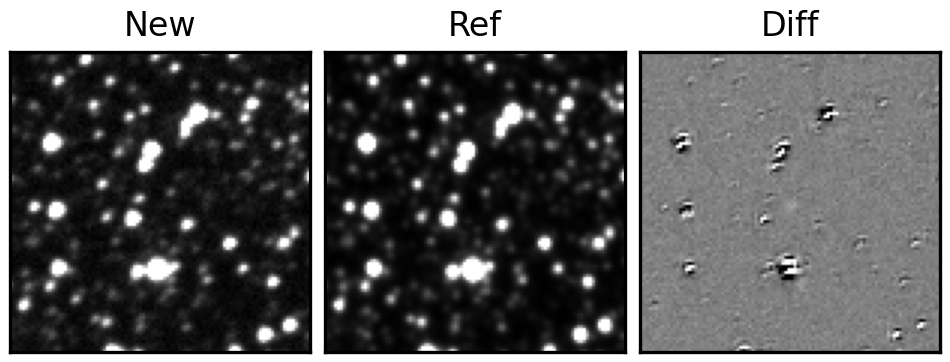
Label: real